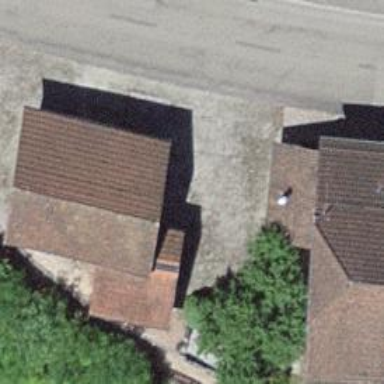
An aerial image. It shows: Building with tiled roof.